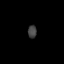
Tissue: prostate
Cell type: Fibroblasts
Senescence score: 0.7317
Nuclear area (px): 111
Mean DAPI intensity: 65.117